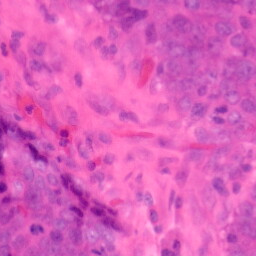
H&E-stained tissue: Colon